Question: I want add three buttons to rightBarButtonItem , but it just display two.
I also try to add a UIView(buttons in the view) to self.view ,but its below the navigation.

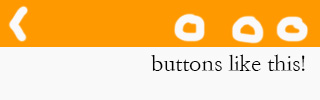
Answer: YourViewontroller.h
'''
UIView *view_navigation;
'''
viewcontroller.m
'''
- (void)viewDidLoad
{
view_navigation = [[UIView alloc]initWithFrame:CGRectMake(200, 5, 100, 40)];
view_navigation.backgroundColor = [UIColor clearColor];
UIButton *add_button = [UIButton buttonWithType:UIButtonTypeCustom];
[add_button setBackgroundImage:[UIImage imageNamed:@"Add-icon.png"] forState:UIControlStateNormal];
[add_button addTarget:self action:@selector(Add_Student:) forControlEvents:UIControlEventTouchUpInside];
[add_button.imageView setContentMode:UIViewContentModeScaleToFill];
[add_button setFrame:CGRectMake(0, 8, 25, 25)];
[view_navigation addSubview:add_button];
UIButton *Remove_button = [UIButton buttonWithType:UIButtonTypeCustom];
[Remove_button setBackgroundImage:[UIImage imageNamed:@"Delete_icon.jpeg"] forState:UIControlStateNormal];
[Remove_button addTarget:self action:@selector(Remove_Student:) forControlEvents:UIControlEventTouchUpInside];
[Remove_button.imageView setContentMode:UIViewContentModeScaleToFill];
[Remove_button setFrame:CGRectMake(40, 8, 25, 25)];
[view_navigation addSubview:Remove_button];
UIButton *Edit_button = [UIButton buttonWithType:UIButtonTypeCustom];
[Edit_button setBackgroundImage:[UIImage imageNamed:@"Edit_icon.jpeg"] forState:UIControlStateNormal];
[Edit_button addTarget:self action:@selector(Edit_Student:) forControlEvents:UIControlEventTouchUpInside];
[Edit_button.imageView setContentMode:UIViewContentModeScaleToFill];
[Edit_button setFrame:CGRectMake(80, 8, 25, 25)];
[view_navigation addSubview:Edit_button];
[self.navigationController.navigationBar addSubview:view_navigation];
[super viewDidLoad];
// Do any additional setup after loading the view from its nib.
}
- (void)viewWillDisappear:(BOOL)animated
{
[view_navigation removeFromSuperview];
[super viewWillDisappear:animated];
}
'''